Interaction volume radius: 5 \u00c5
Interaction volume height: 25 \u00c5
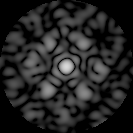
Disorder parameter: 0.6903